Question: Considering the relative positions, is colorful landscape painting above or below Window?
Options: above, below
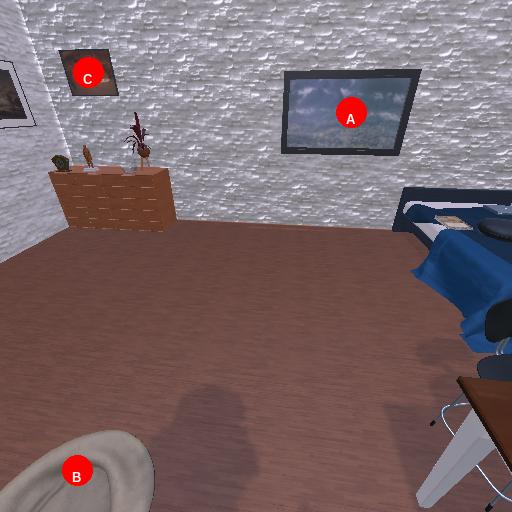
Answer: above